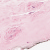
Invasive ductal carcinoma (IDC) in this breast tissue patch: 0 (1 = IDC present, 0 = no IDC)